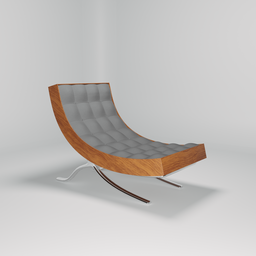
Label: furniture